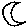
Label: moon